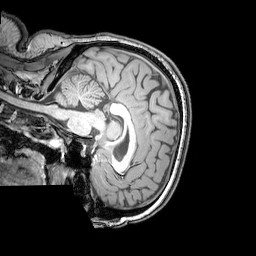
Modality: T1w
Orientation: sagittal
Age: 25
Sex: female
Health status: healthy
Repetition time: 0.081 s
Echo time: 0.037 s